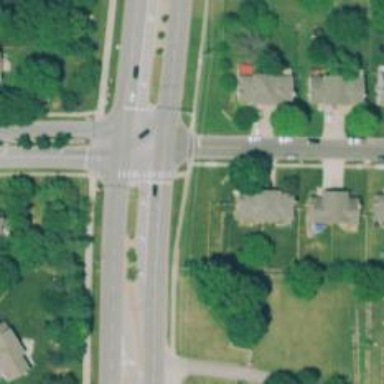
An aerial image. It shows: Solid stop line on the road.